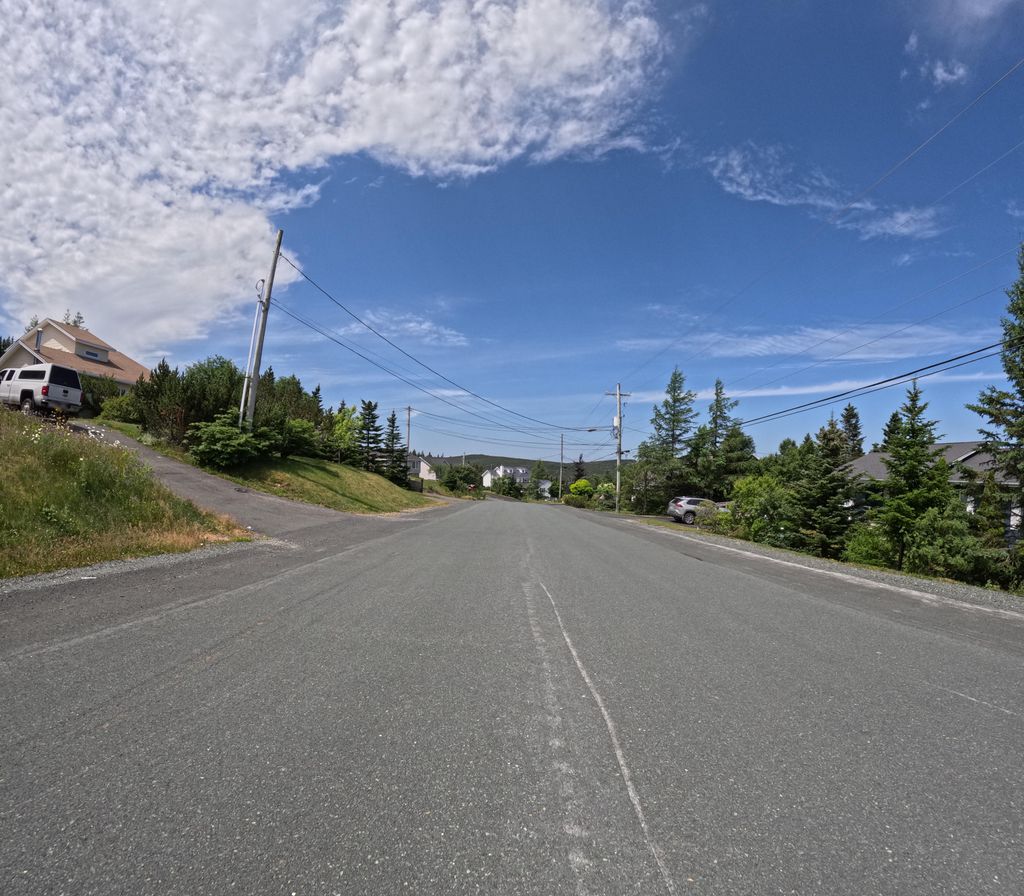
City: st_johns